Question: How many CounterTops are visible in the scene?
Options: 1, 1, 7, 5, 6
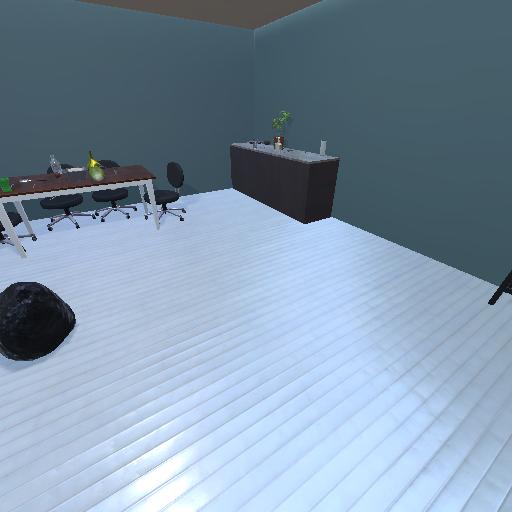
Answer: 1